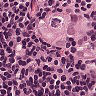
Metastatic tissue present: yes